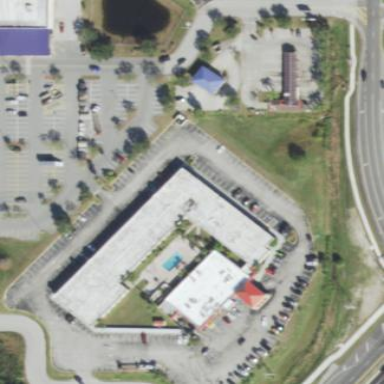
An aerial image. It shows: Hotel building.